Question: Hey all i am trying to get my jquery code below to work:
'''
function submitContactUs() {
if ($('#cf-name-txt').val() == '' || $('#cf-name-txt').val().charAt(0) == '*') {
$('#cf-name-txt').append("<img src="img/attention.png" width="16" height="16" style="position:absolute; left: -7px; top: 7px;" />");
}
}
'''
And the HTML code is this:
'''
<div id="contactus-name">
<input type="text" id="cf-name-txt" style="width: 200px;" class="formBoxesContact" value="*Your Name">
</div>
'''
It works with adding the image to the end of the html code above but its not displaying? It looks like this in firebug:

What am i doing to cause it not to display?
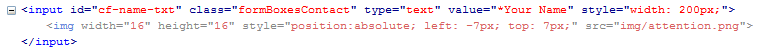
Answer: Try this
'''
$('#cf-name-txt').after("<img src="img/attention.png" width="16" height="16" style="position:absolute; left: -7px; top: 7px;" />");
'''
OR
'''
$("<img src="img/attention.png" width="16" height="16" style="position:absolute; left: -7px; top: 7px;" />").insertAfter($('#cf-name-txt'));
'''
You are trying to append image to input.. Try appending after the input tag..
'.after()' should work
'''
if( !$('#cf-name-txt').next('img').length)
$('#cf-name-txt').after("<img src="img/attention.png" width="16" height="16" style="position:absolute; left: -7px; top: 7px;" />");
'''
<URL>